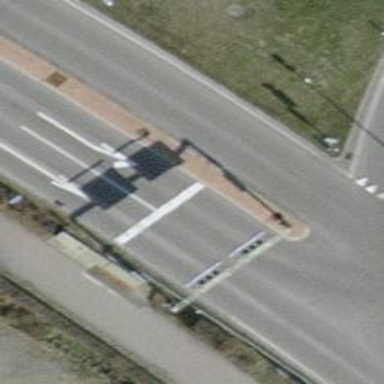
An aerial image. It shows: Road with traffic signals.